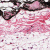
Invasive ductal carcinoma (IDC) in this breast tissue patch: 0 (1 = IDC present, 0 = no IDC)